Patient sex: F
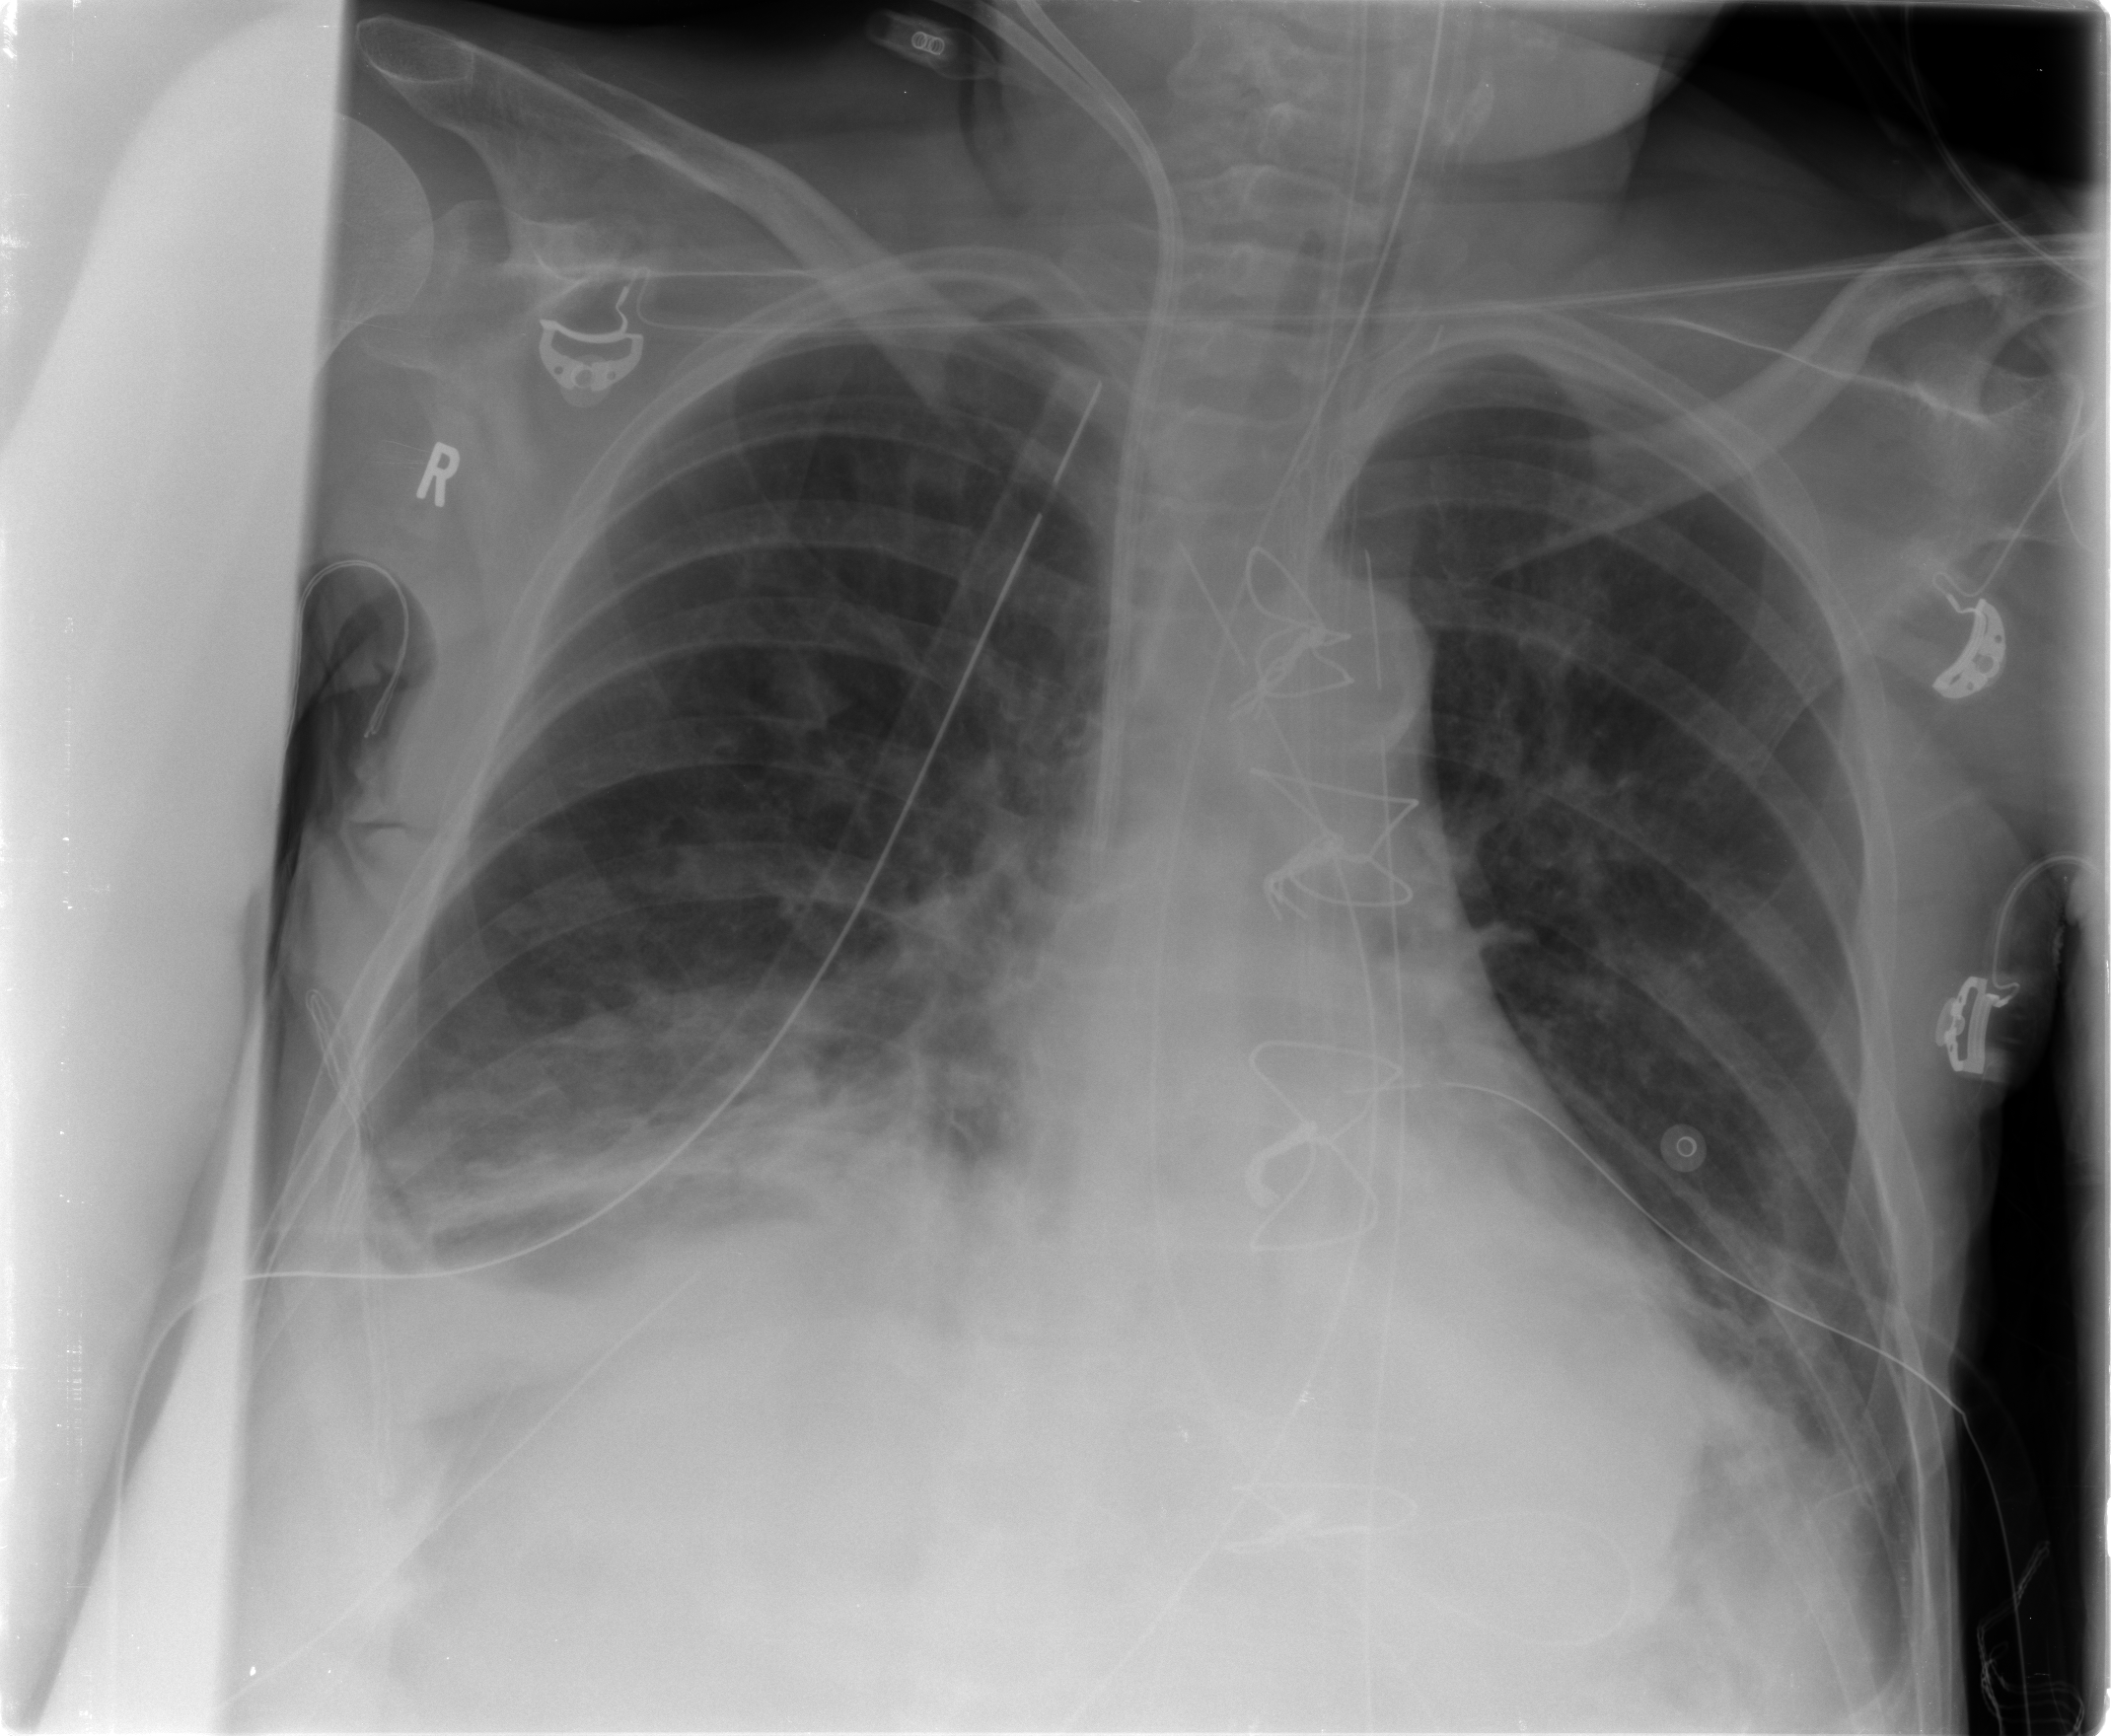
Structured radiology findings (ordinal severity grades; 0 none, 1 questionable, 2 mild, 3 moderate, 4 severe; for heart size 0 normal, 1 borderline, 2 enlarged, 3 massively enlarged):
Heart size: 0
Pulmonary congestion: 0
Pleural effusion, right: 2
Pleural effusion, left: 0
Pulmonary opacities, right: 0
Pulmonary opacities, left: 0
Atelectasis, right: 2
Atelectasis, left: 2